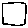
Label: square